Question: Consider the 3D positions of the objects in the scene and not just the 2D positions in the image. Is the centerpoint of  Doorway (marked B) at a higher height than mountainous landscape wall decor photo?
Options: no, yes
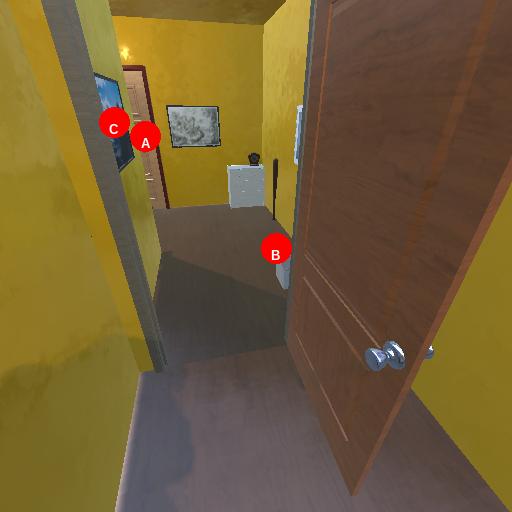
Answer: no